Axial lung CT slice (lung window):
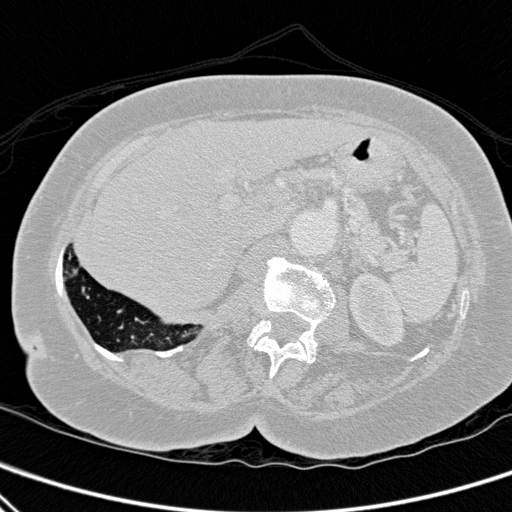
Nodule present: no